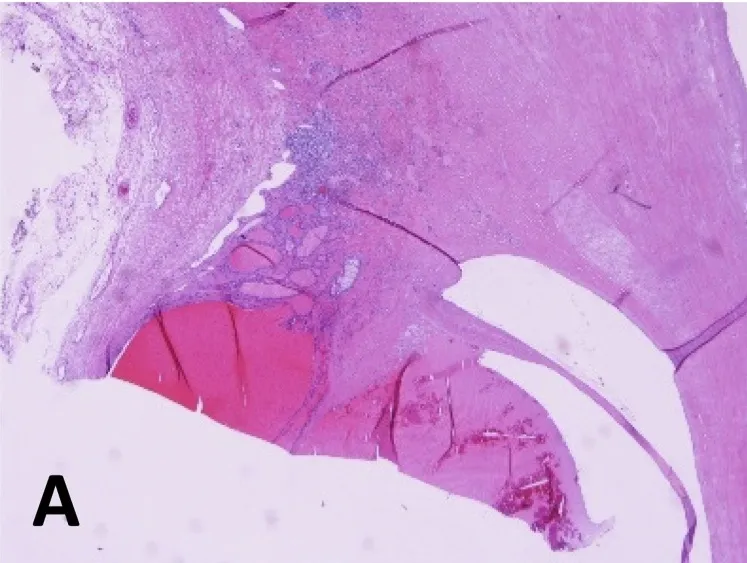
Microphotograph of ectopic thyroid fixed with Hematoxylin and eosin (A, B).
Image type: pathology (h&e)